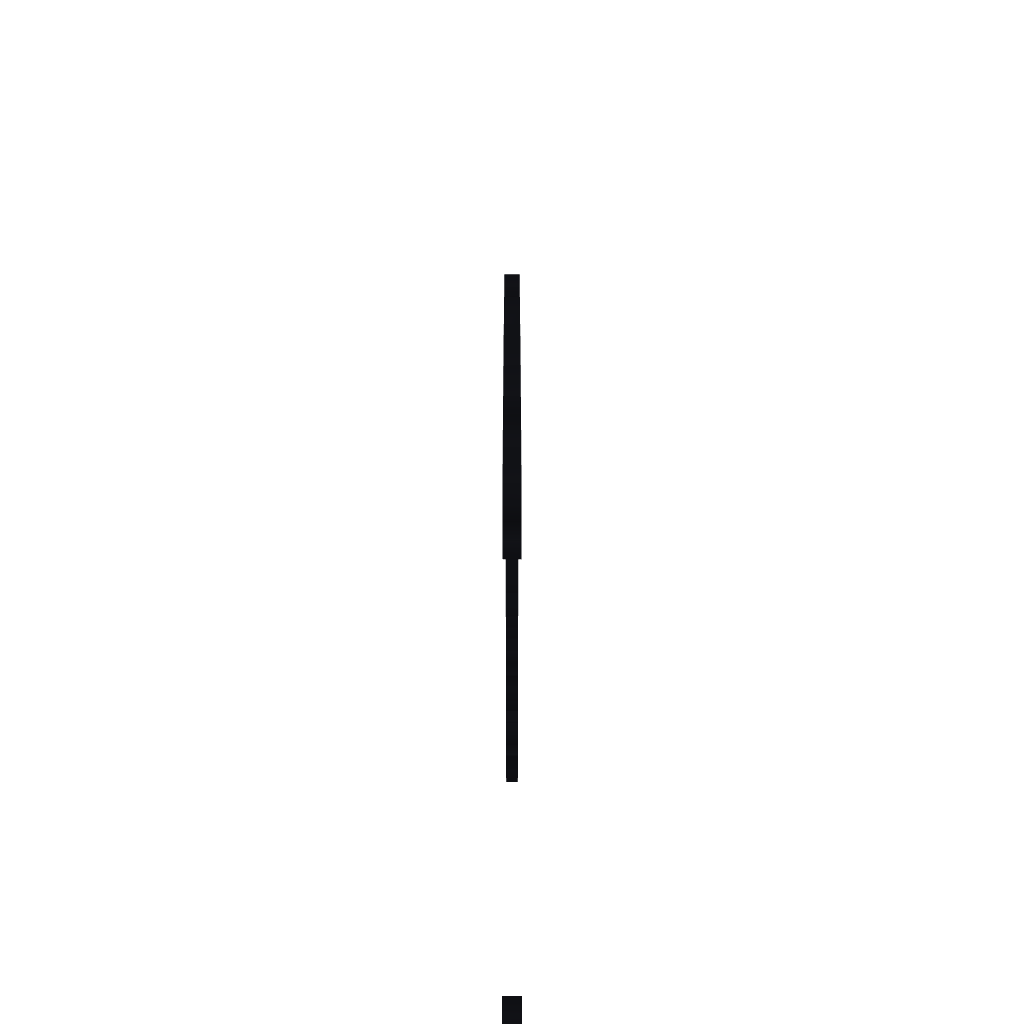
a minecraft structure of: Avenged Sevenfold Logo - By Cybersneeze